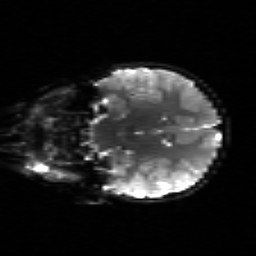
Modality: sbref
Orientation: coronal
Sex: male
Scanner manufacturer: siemens
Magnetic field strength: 3 T
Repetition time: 5 s
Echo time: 0.071 s